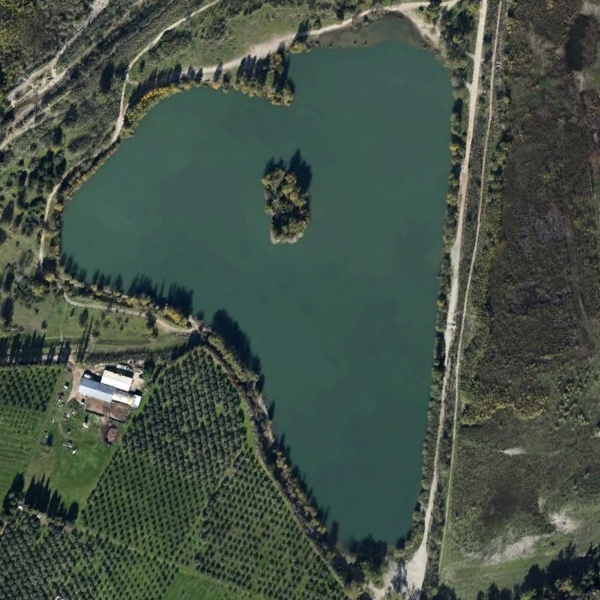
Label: Pond